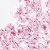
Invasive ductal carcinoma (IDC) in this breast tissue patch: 0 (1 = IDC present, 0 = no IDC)